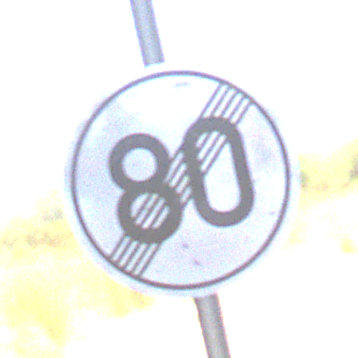
Verkehrszeichen: EndeGeschwindigkeit80
Umgebung: Roofed, Underpass
Tageszeit: Midday
Wetter: Clear
Licht: Natural
Jahreszeit: NotSpecified
Kontrast: LowContrast